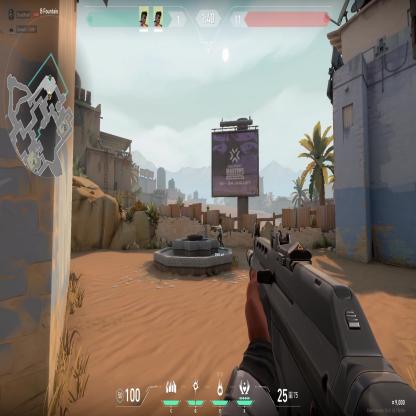
Label: teammate